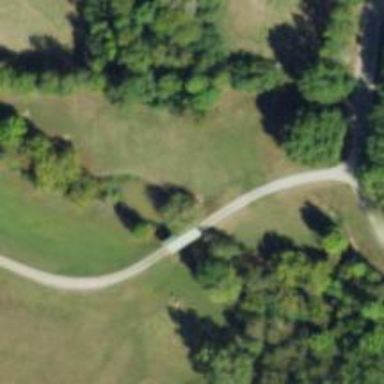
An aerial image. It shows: Covered driveway bridge.